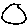
Label: circle